Question: I have created a Booking Web Application. Post data entry a receipt is generated on a table in HTML with values populated from the database. I would like to print the receipt on a paper which is 4 inch Breadth and 5.5 inch in Length. On the paper 1 inch from top contains company name and address. I have created the receipt table in HTML in a way to leave 1 inch space from the top. I guess I would need to do a postback if using C#. Also on a successful print, the record needs to be marked as Printed (I can take of the coding part). Please advice where to insert the code for marking the successful print.

Please help in a easy way to print the receipt. Thanks
How can I print using CSS or Javascript?
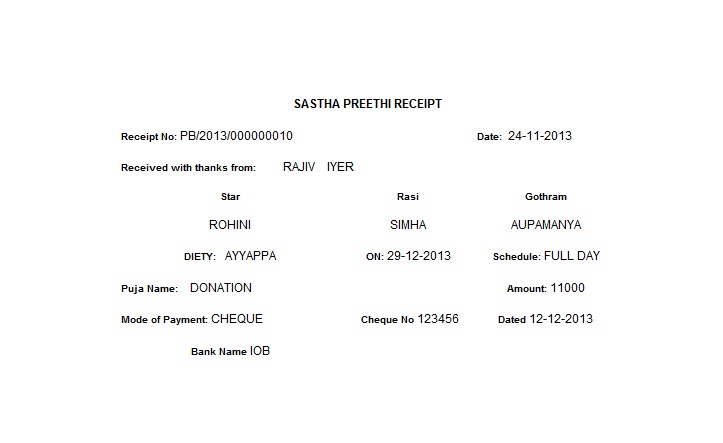
Answer: try this code
'''
<style type="text/css" media="print">
@media print
{
#non-printable { display: none; }
#printable {
display: block;
width: 100%;
height: 100%;
}
}
</style>
</head>
<body>
<div id="printable" >
Your content to print
</div>
<div id='non-printable'>
this is not printable section
</div>
<input type="button" id="non-printable" class=normaltext onclick="JavaScript:window.print();" value="print" />
'''